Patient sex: M
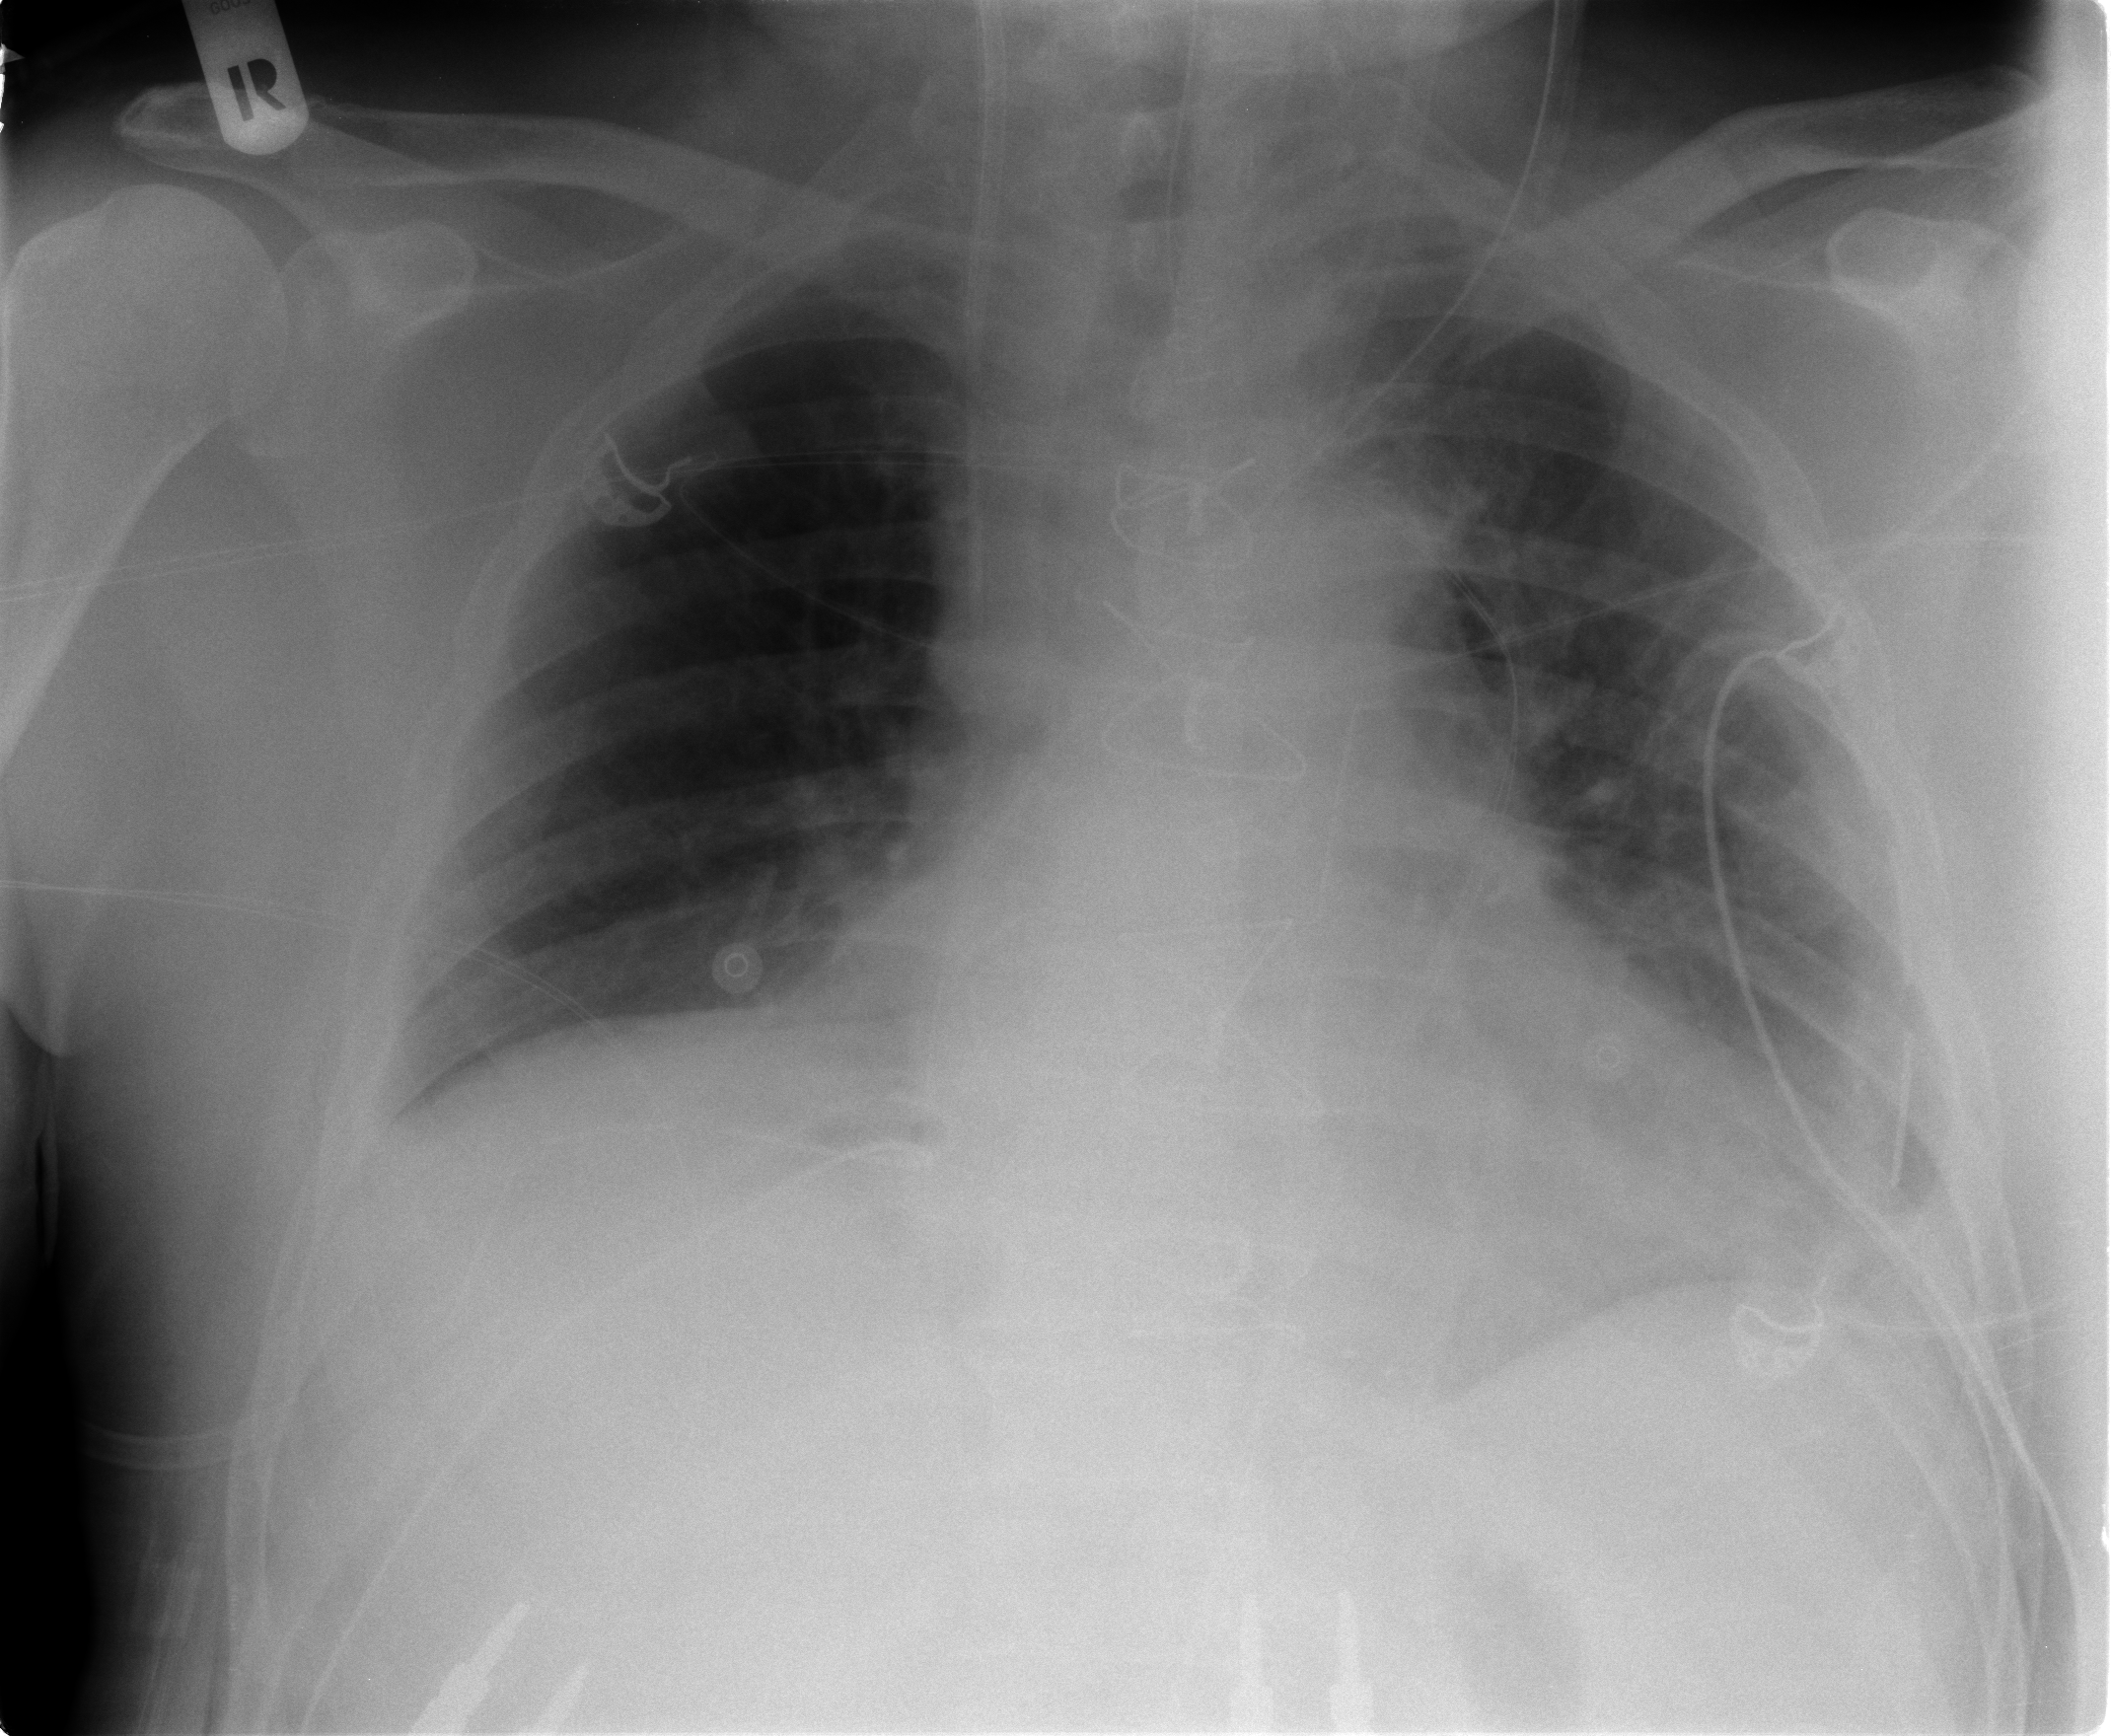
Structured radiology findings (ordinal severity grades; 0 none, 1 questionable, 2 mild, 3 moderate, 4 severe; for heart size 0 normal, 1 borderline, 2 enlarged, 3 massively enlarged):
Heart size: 2
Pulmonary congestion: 2
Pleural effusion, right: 2
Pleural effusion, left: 2
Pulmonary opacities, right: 0
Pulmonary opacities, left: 0
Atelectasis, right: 2
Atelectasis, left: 2